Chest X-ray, AP view. Patient: 68 years old, sex F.
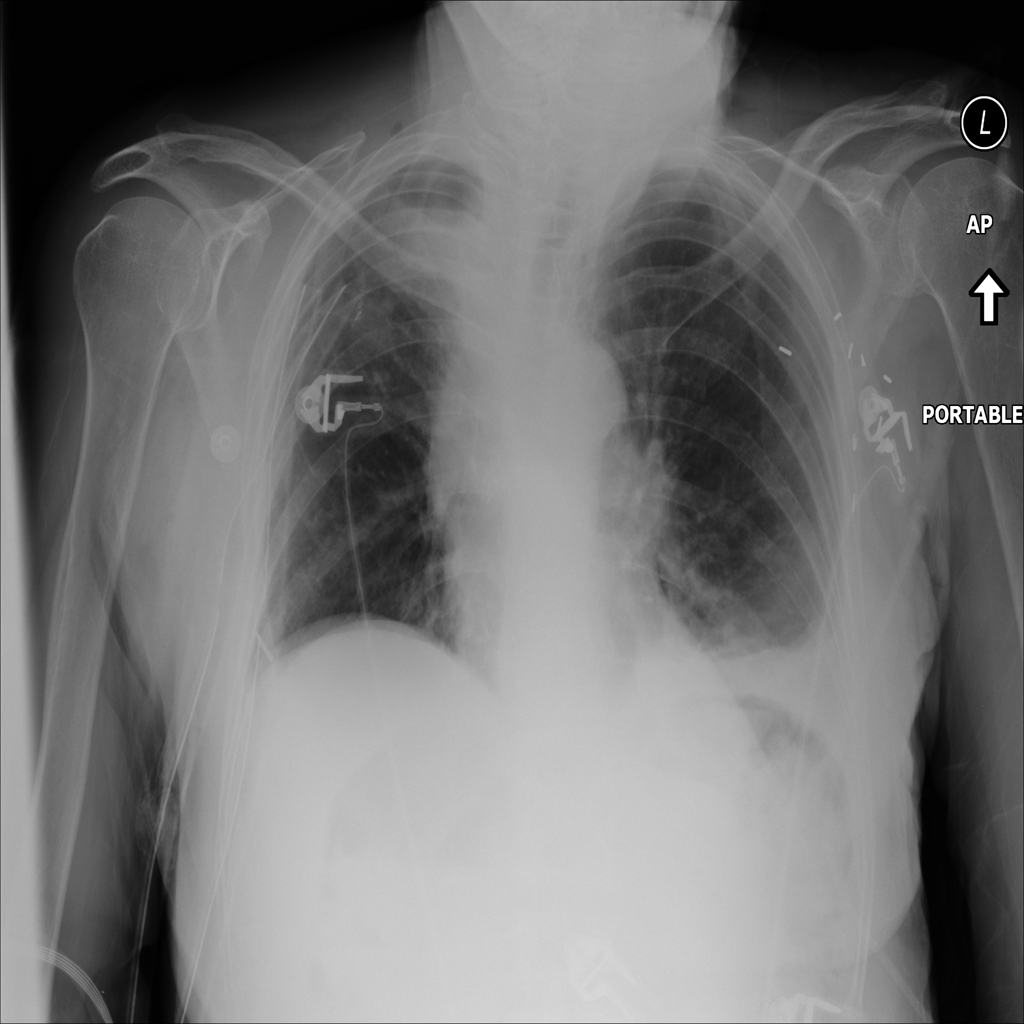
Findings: Atelectasis, Effusion